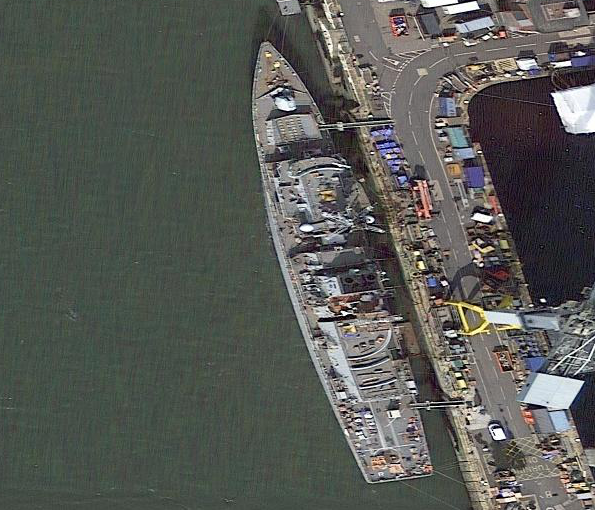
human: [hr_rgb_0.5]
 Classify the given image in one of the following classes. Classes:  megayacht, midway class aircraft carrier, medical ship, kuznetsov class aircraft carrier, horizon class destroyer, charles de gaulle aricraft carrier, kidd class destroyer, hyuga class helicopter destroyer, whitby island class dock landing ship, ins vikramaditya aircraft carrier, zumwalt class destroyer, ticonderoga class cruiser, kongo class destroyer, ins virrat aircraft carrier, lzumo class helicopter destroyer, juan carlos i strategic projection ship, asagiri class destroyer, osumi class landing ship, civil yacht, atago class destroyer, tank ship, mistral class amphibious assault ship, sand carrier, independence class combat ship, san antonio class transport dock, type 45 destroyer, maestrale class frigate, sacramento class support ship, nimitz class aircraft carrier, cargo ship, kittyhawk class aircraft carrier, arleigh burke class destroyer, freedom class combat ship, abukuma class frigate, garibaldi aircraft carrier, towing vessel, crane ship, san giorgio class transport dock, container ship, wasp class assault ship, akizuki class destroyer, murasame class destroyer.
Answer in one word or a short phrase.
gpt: Type 45 destroyer